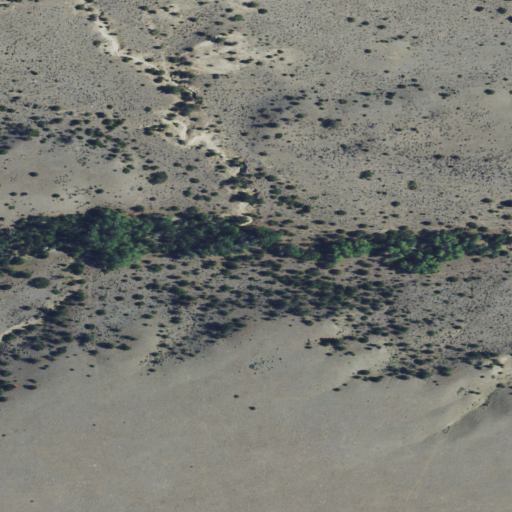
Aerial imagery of valley in Montana named Black Canyon containing grassland and shrub